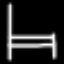
Label: bed